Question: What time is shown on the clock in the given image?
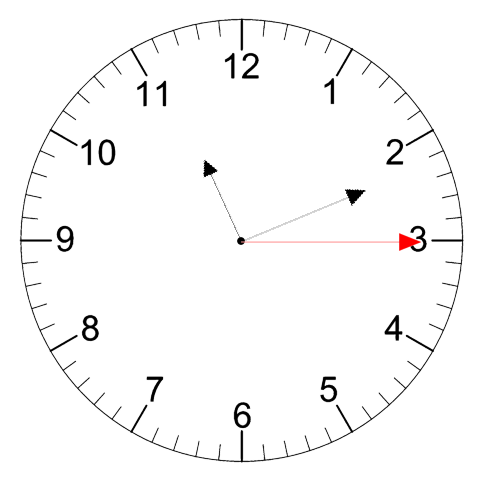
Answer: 11:11:15